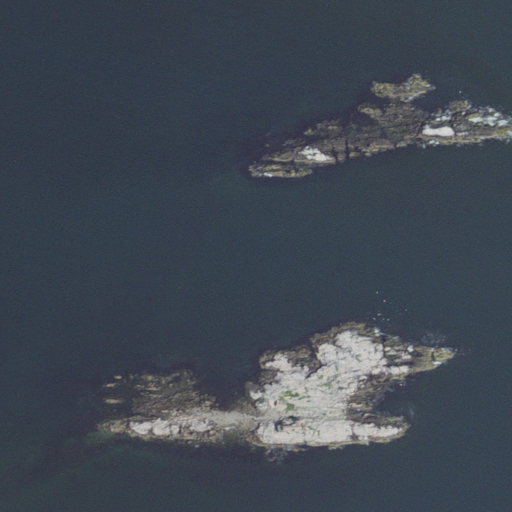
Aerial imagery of bar in Massachusetts named Black Rocks containing open water and herbaceous wetlands